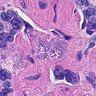
Metastatic tissue present: yes